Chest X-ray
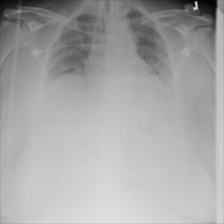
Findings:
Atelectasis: negative
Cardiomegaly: negative
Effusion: negative
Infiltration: positive
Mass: negative
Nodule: negative
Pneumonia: negative
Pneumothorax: negative
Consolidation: positive
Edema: negative
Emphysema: negative
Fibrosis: negative
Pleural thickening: negative
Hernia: negative